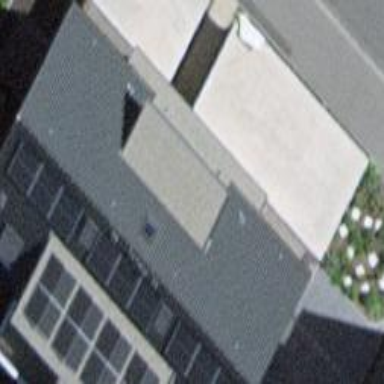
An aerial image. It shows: View of roof of building.